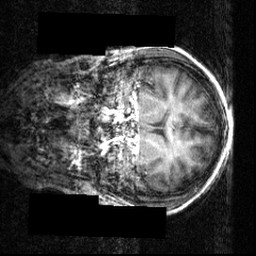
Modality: T1w
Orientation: coronal
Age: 12
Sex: male
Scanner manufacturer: siemens
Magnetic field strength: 3.951 T
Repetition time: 1.5 s
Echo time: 0.00335 s